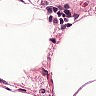
Metastatic tissue present: no